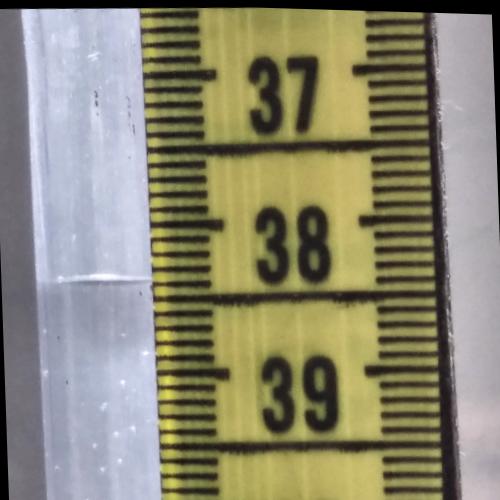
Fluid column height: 38.4 cm